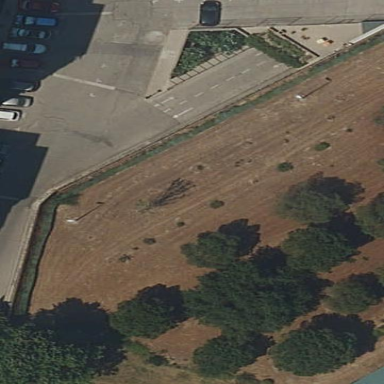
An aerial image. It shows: Parking area with surface.